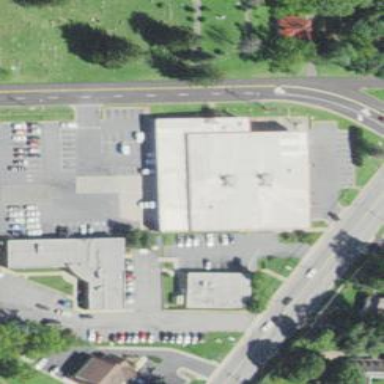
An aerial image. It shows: Building serving as post office.